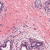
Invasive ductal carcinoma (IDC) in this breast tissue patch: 0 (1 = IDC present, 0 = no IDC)